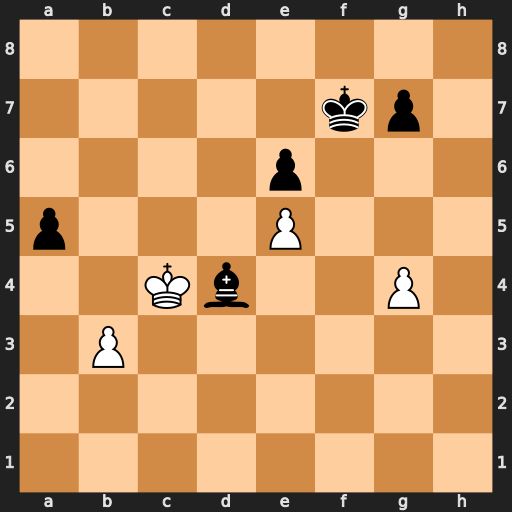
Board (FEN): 8/5kp1/4p3/p3P3/2Kb2P1/1P6/8/8
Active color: w
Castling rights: -
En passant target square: -
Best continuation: Kxd4 Kg6 Kc5 Kg5 Kd6 Kxg4 Kxe6